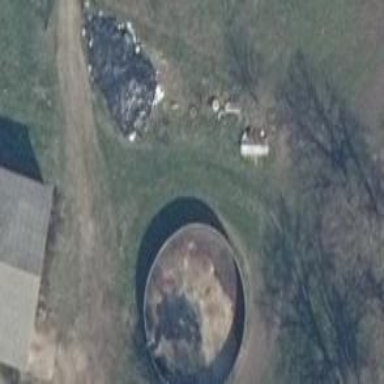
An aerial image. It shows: Storage tank building.